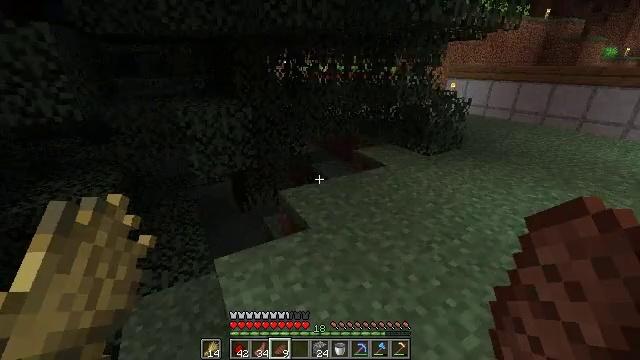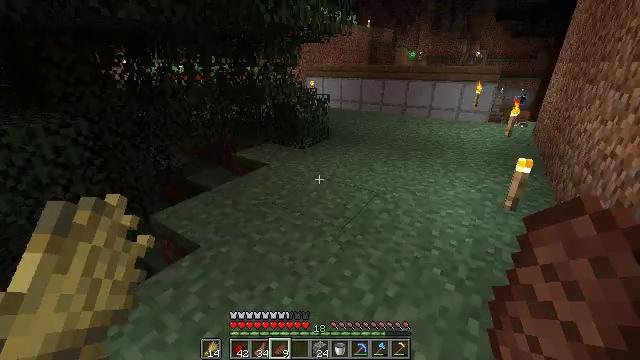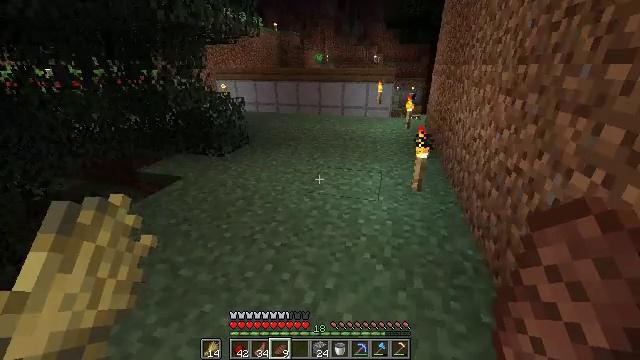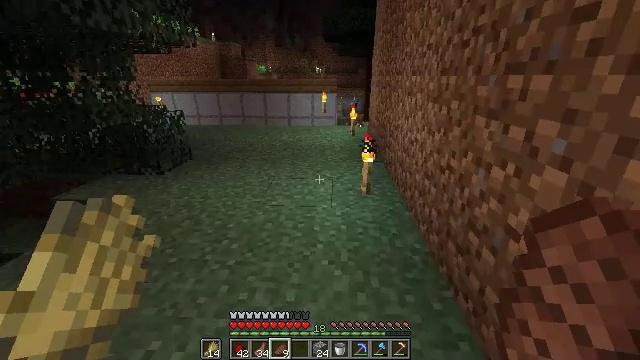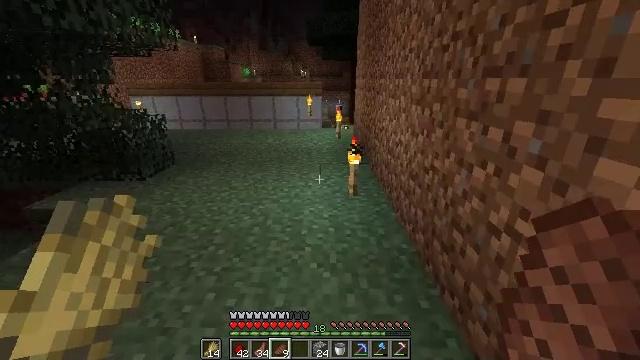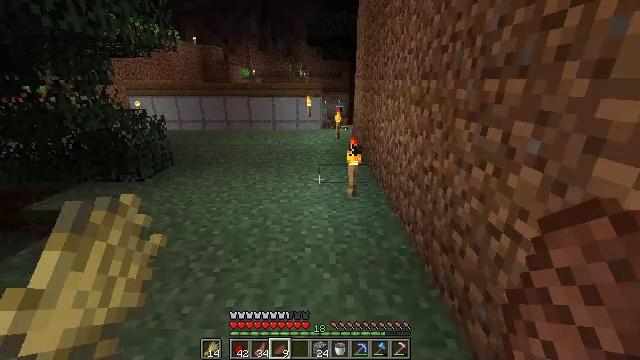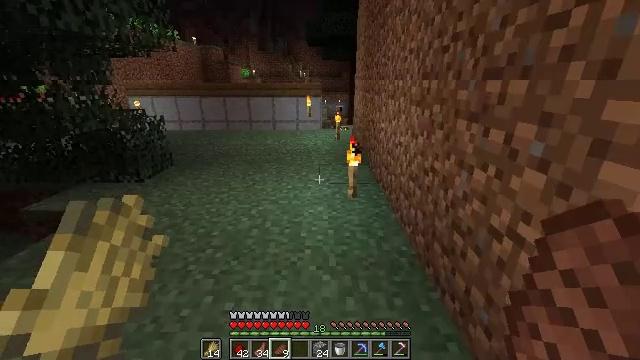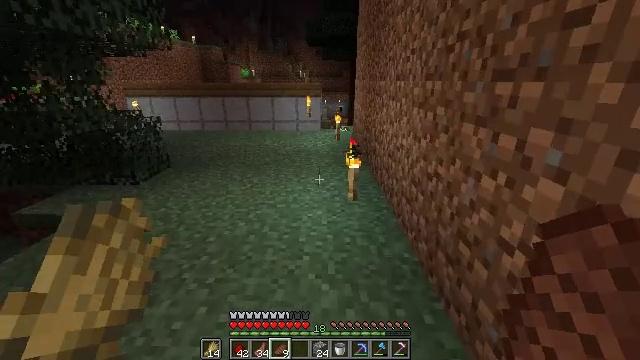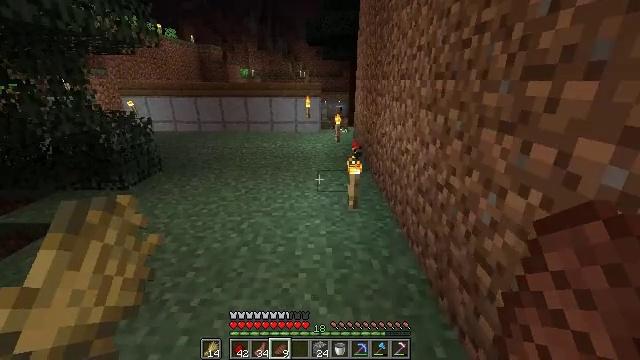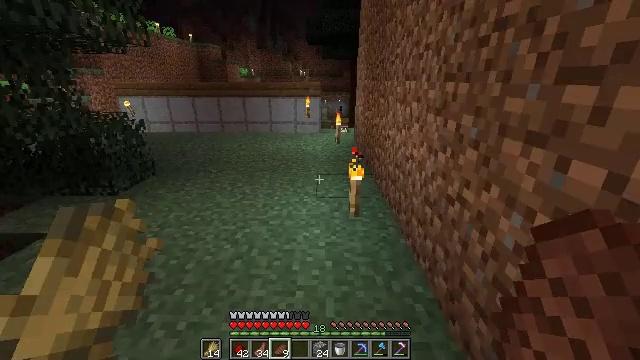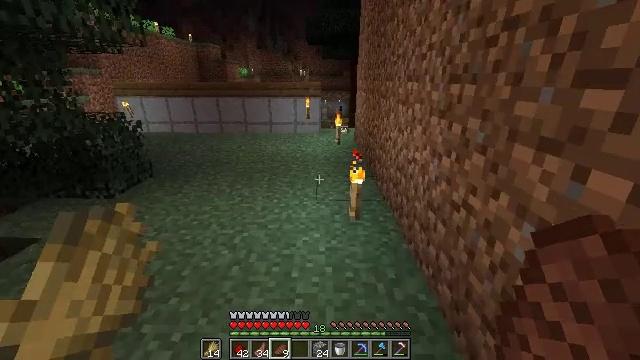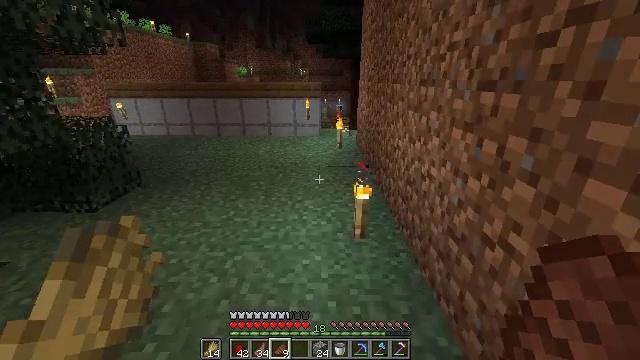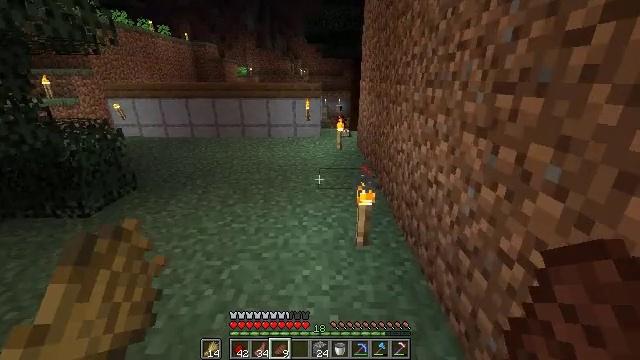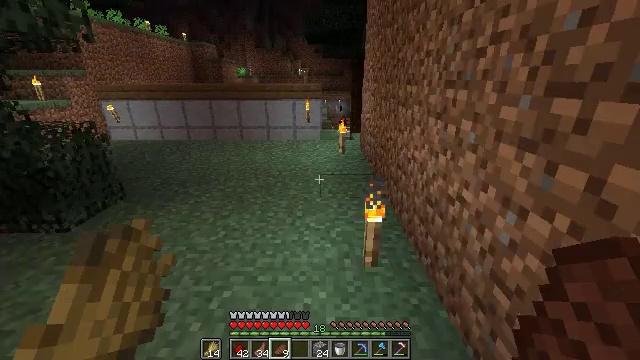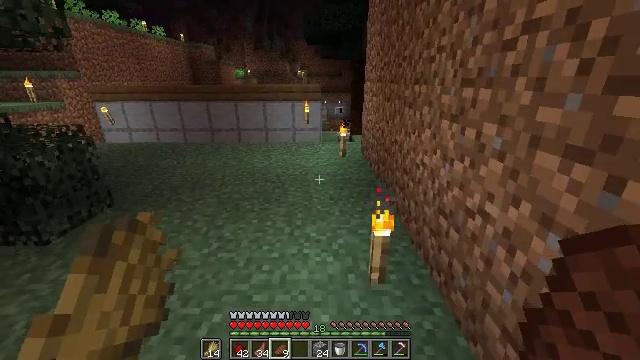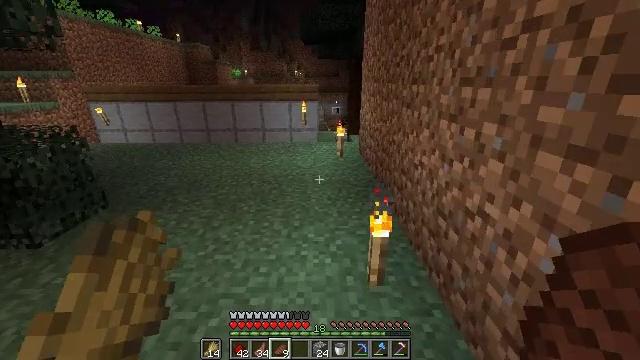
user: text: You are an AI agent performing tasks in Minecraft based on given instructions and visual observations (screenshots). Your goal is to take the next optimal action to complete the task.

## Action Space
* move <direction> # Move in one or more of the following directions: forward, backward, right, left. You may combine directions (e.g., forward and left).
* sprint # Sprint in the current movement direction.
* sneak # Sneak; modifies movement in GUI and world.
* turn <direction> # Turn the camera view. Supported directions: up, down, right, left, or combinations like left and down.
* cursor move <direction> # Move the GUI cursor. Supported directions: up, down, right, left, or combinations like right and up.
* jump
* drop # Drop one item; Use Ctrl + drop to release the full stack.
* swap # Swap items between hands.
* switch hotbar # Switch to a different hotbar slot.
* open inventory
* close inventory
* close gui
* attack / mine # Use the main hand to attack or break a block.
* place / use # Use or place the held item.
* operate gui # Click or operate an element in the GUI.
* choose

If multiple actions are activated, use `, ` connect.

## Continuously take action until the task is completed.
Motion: motion action
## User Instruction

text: Craft a spruce fence using the materials: sticks and spruce planks.
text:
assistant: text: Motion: turn right
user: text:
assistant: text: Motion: turn right
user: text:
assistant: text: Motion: turn right and up
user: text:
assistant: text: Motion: turn right
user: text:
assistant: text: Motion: no_op
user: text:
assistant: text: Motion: move forward
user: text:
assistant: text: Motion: move forward
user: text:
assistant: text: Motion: move forward
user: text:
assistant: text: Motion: move forward
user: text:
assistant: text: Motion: move forward
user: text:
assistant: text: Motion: move forward
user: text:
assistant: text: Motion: move forward
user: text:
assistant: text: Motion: move forward
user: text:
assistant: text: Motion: move forward
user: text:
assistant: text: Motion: move forward
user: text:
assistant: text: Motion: move forward
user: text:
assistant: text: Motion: move forward
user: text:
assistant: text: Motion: move forward
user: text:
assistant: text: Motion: move forward
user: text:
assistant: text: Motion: move forward
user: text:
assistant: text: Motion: move forward, turn right
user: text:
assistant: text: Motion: move forward
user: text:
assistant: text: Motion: move forward
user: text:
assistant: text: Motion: move forward, turn right
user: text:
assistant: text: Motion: move forward
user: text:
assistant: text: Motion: move forward, turn right
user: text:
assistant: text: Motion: move forward, turn right
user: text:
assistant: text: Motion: move forward
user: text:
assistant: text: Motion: move forward
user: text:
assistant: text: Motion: move forward